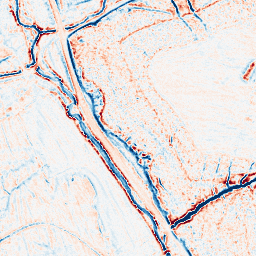
Category: edge_preserving
Decomposition family: bilateral
Decomposition parameters: d: 9
sigma_color: 50
sigma_space: 75
Upsampling method: edge_directed
Upsampling parameters: scale: 4
Upsampling scale: 4